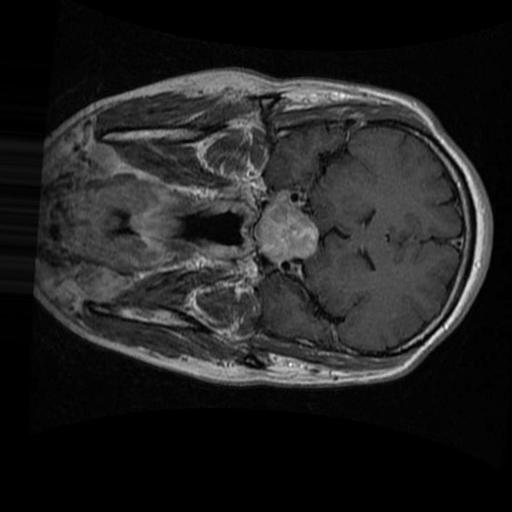
Label: brain_tumor